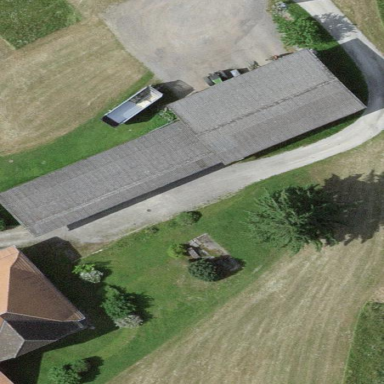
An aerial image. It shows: Rural barn.